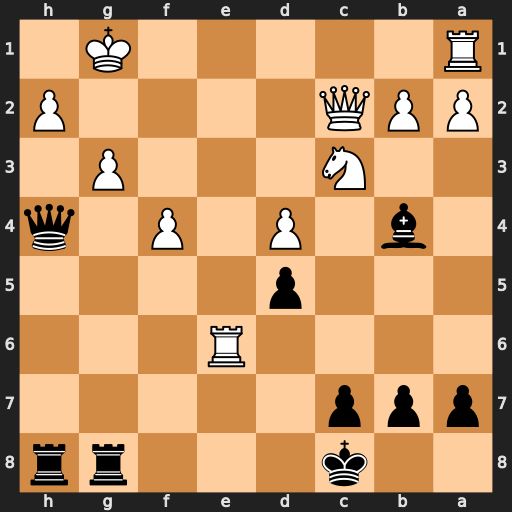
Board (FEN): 2k3rr/ppp5/4R3/3p4/1b1P1P1q/2N3P1/PPQ4P/R5K1
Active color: b
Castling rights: -
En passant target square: -
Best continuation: Rxg3+ hxg3 Qh1+ Kf2 Qh2+ Kf3 Qxc2